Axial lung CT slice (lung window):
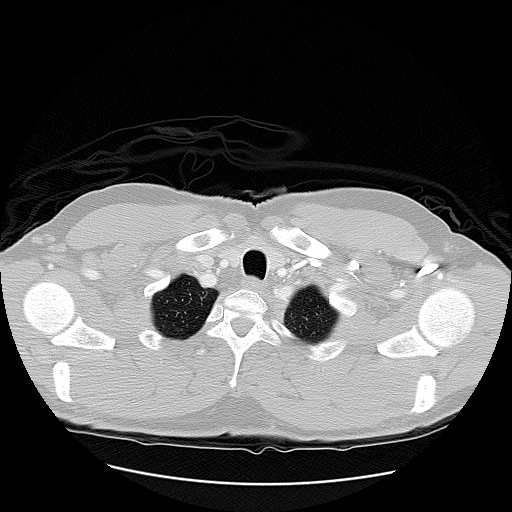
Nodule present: no